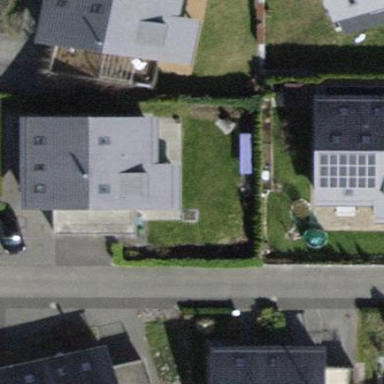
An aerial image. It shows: Detached building with gabled roof.